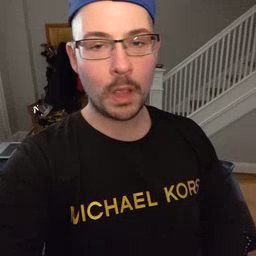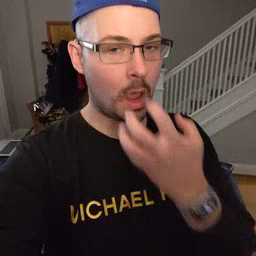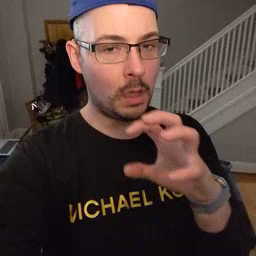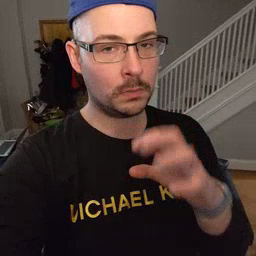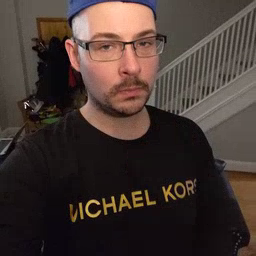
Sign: hot